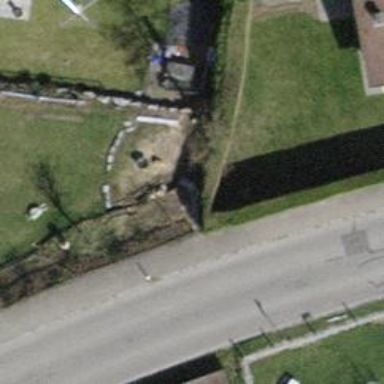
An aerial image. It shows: Hedge acting as barrier.